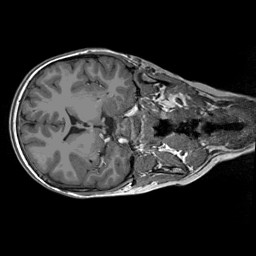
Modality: T1w
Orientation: axial
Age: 12
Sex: male
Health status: ill